Question: I am very new to the WebGL subject.
What I want to do is to calculate the average color of 6 different framebuffers like the ones below in the picture. Now I am wondering what the best way to go about it would be?
I tried to do
'''
gl.readPixels(0, 0, 256, 256, gl.RGBA, gl.UNSIGNED_BYTE, pixelValues);
'''
but that seems to be very slow...
Is there a way that this can happen on the graphics card?

'''
this is how the FBO is set up - I have this from a tutorial:
...
'''
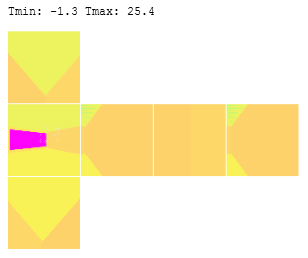
Answer: You have two options
1. Write a fragment shader that runs once per row (per texture) by rendering a quad (1 x textureheight) and runs through all pixels in the row and averages them. Repeat this process on the averaged rows and you will have the average of the entire image. This is called stream reduction
2. Call glGenerateMipMap on your FBOs and then access the highest level mipmap (get the params of this mipmap by glGetTexLevelParameter). Now you can use either the ReadPixels method on the much-reduced and averaged mip-image or use GLSL and this ought to be much faster.